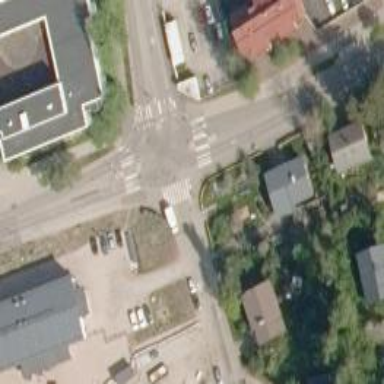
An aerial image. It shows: Road with "give way" sign.